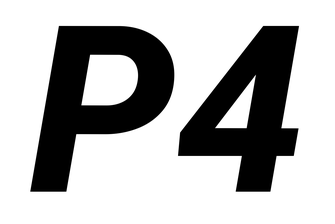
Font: Roboto-Italic_ExtraBold_Italic